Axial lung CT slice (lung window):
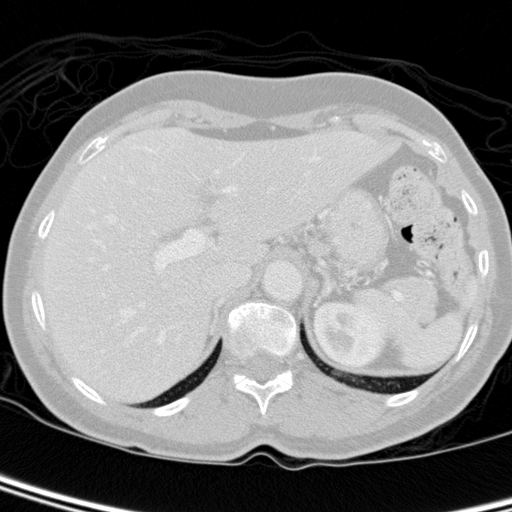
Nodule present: no